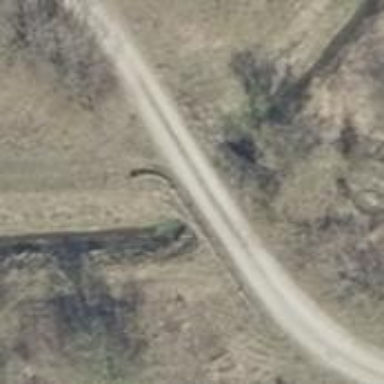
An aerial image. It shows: Culvert tunnel.